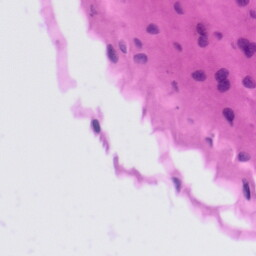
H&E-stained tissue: Tonsil